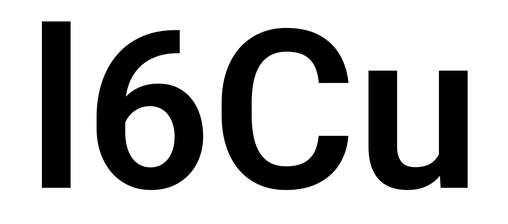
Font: Roboto_SemiBold